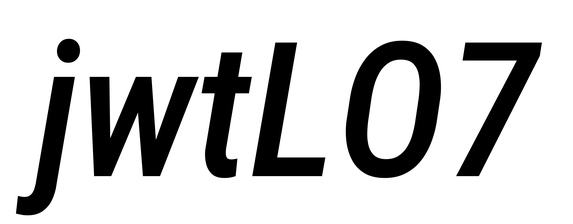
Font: Roboto-Italic_Condensed_Medium_Italic